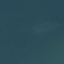
Land use / land cover class: SeaLake